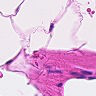
Metastatic tissue present: no